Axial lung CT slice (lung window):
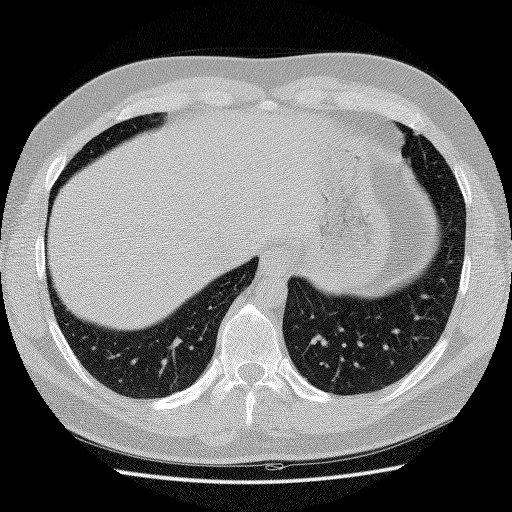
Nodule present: no